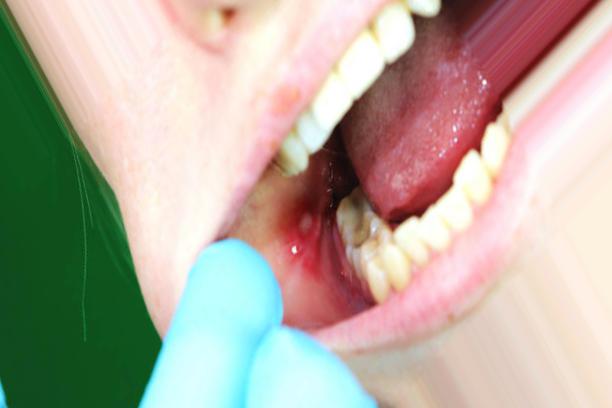
Condition: Mouth Ulcer